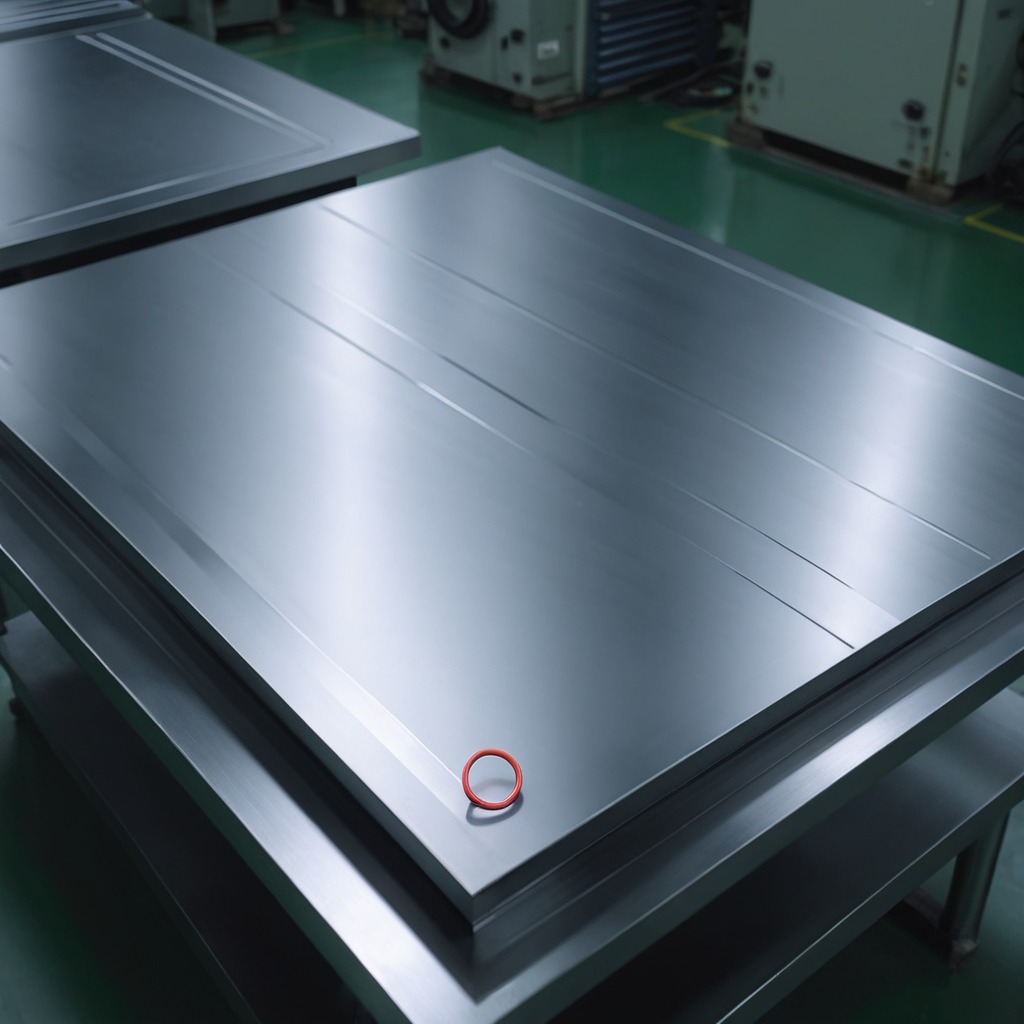
A rubber O-ring is lying on the metal table.